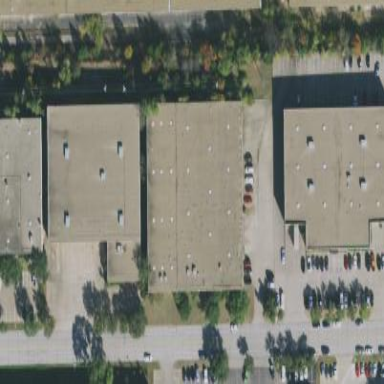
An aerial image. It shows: Warehouse.